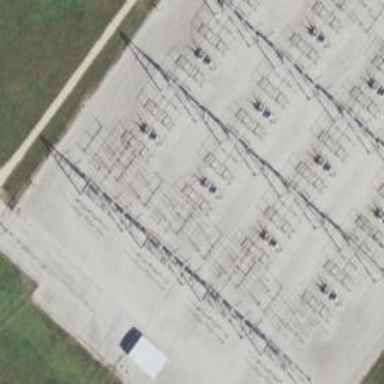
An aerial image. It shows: Switch used for power control.